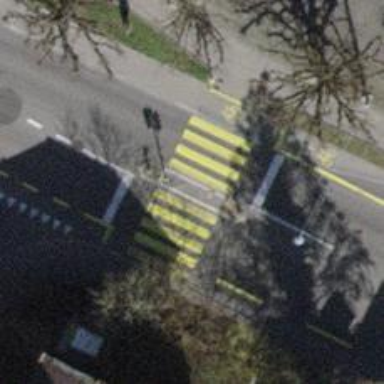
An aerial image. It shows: Crossing with traffic signals and zebra crossing island.